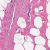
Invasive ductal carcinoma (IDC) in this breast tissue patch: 0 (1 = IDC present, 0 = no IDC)